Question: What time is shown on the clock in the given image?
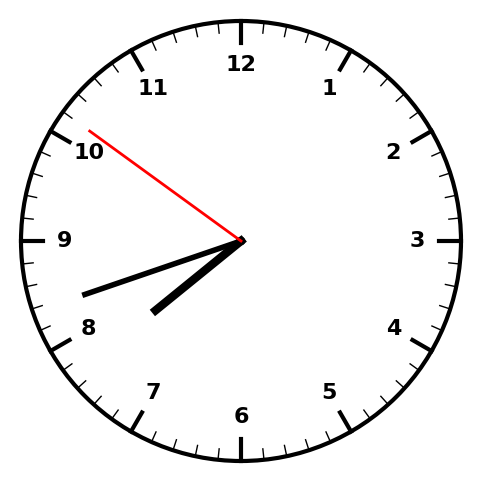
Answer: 07:41:51